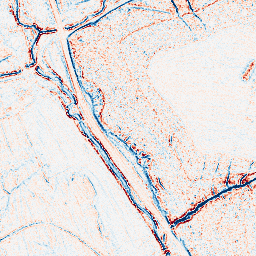
Category: edge_preserving
Decomposition family: bilateral
Decomposition parameters: d: 5
sigma_color: 50
sigma_space: 50
Upsampling method: cubic_mitchell
Upsampling parameters: scale: 4
Upsampling scale: 4